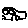
Label: car